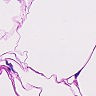
Metastatic tissue present: no